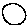
Label: circle